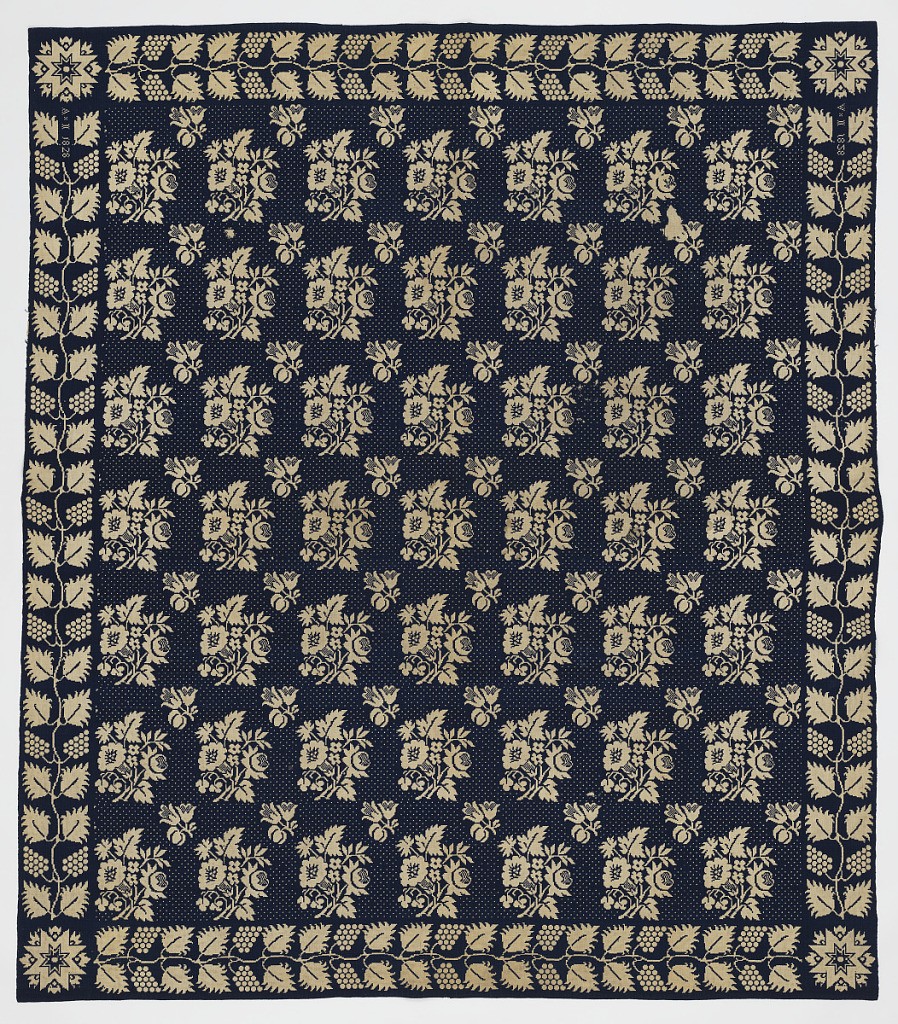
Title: Coverlet
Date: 1828
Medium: cotton, wool Technique: double cloth
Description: Bedcover in blue and white, reversible double cloth. Pattern of stylized detached flower clusters; border of grape vine design. Star in corner. At one side the date 1828 woven in and letter A.H. (?) - second letter not complete.